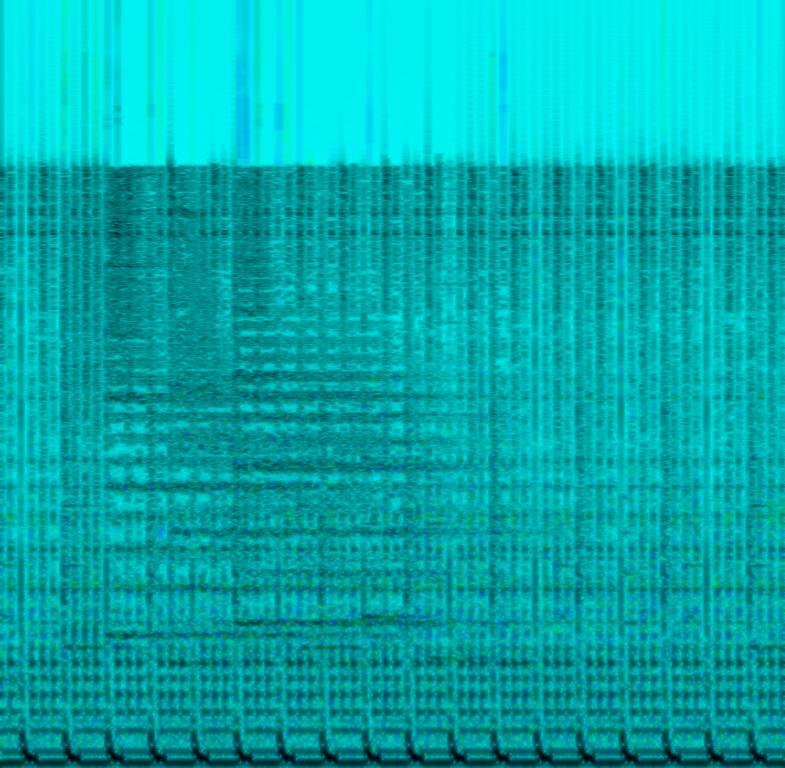
The low quality recording features an electro song that consists of a punchy "4 on the floor" kick pattern, shimmering hi hats, mellow claps, repetitive synth bass, short snare roll, subtle synth bells melody and loud synth lead melody. Even though it is thin, it is still something you would hear as an energetic track in a club.